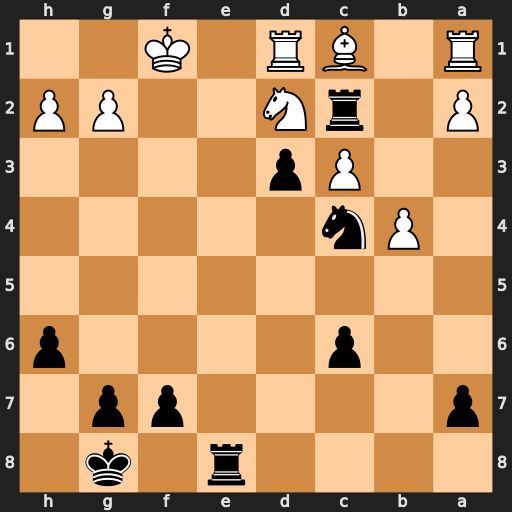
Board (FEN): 4r1k1/p4pp1/2p4p/8/1Pn5/2Pp4/P1rN2PP/R1BR1K2
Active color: b
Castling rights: -
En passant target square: -
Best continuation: Ne3+ Kg1 Nxd1